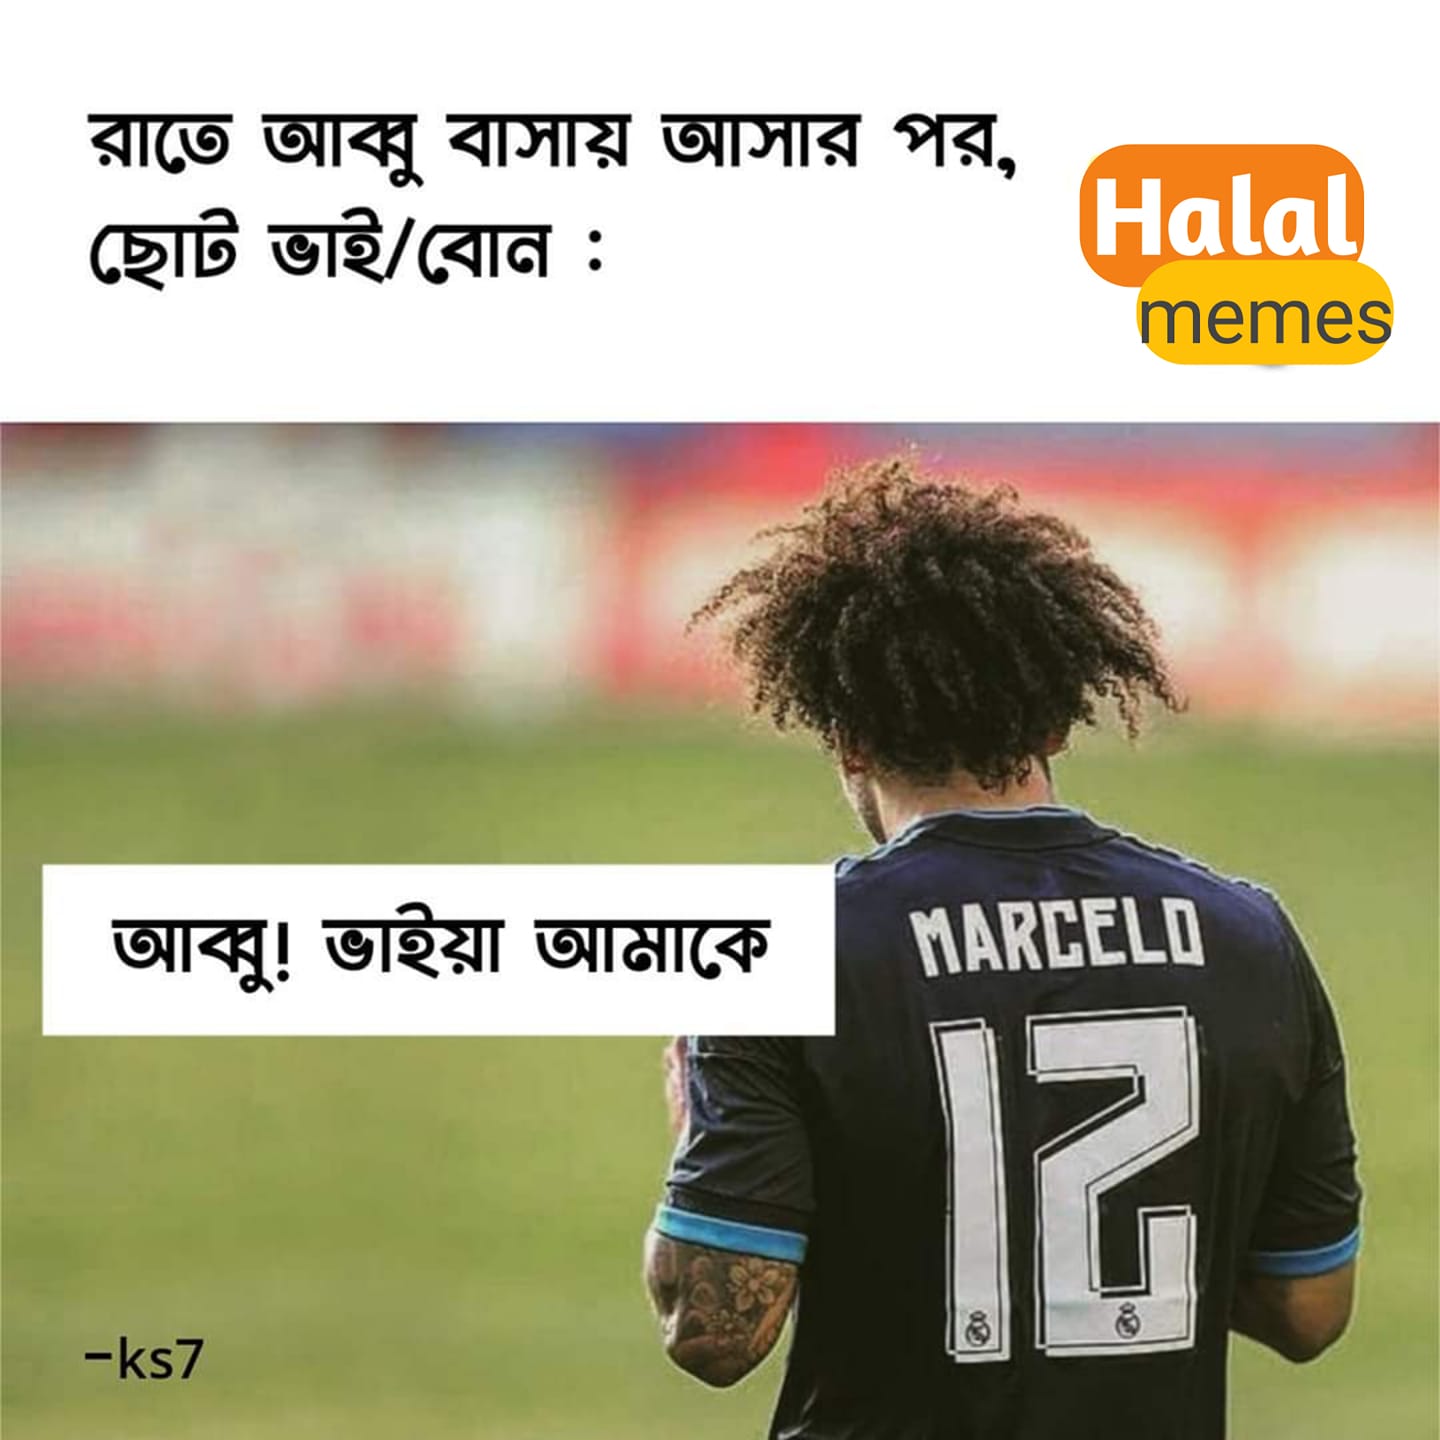
Caption: Halal memes  রাতে আব্বু বাসায় আসার পর, ছোট ভাই/ বোনঃ     আব্বু ! ভাইয়া আমাকে
Label: non-hate